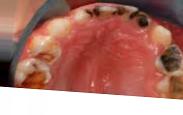
Condition: Caries